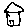
Label: house